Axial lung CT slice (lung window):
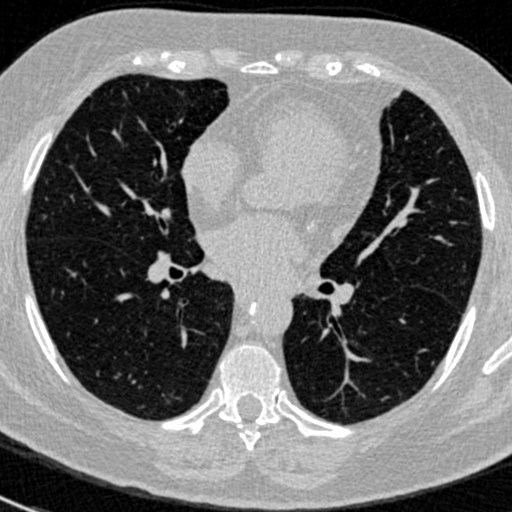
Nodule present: no